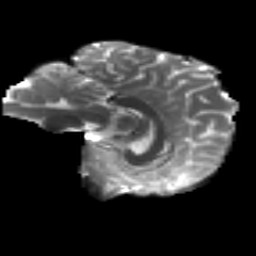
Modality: T2w
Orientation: sagittal
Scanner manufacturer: siemens
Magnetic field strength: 3 T
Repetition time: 4.16 s
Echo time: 0.0806 s